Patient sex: F
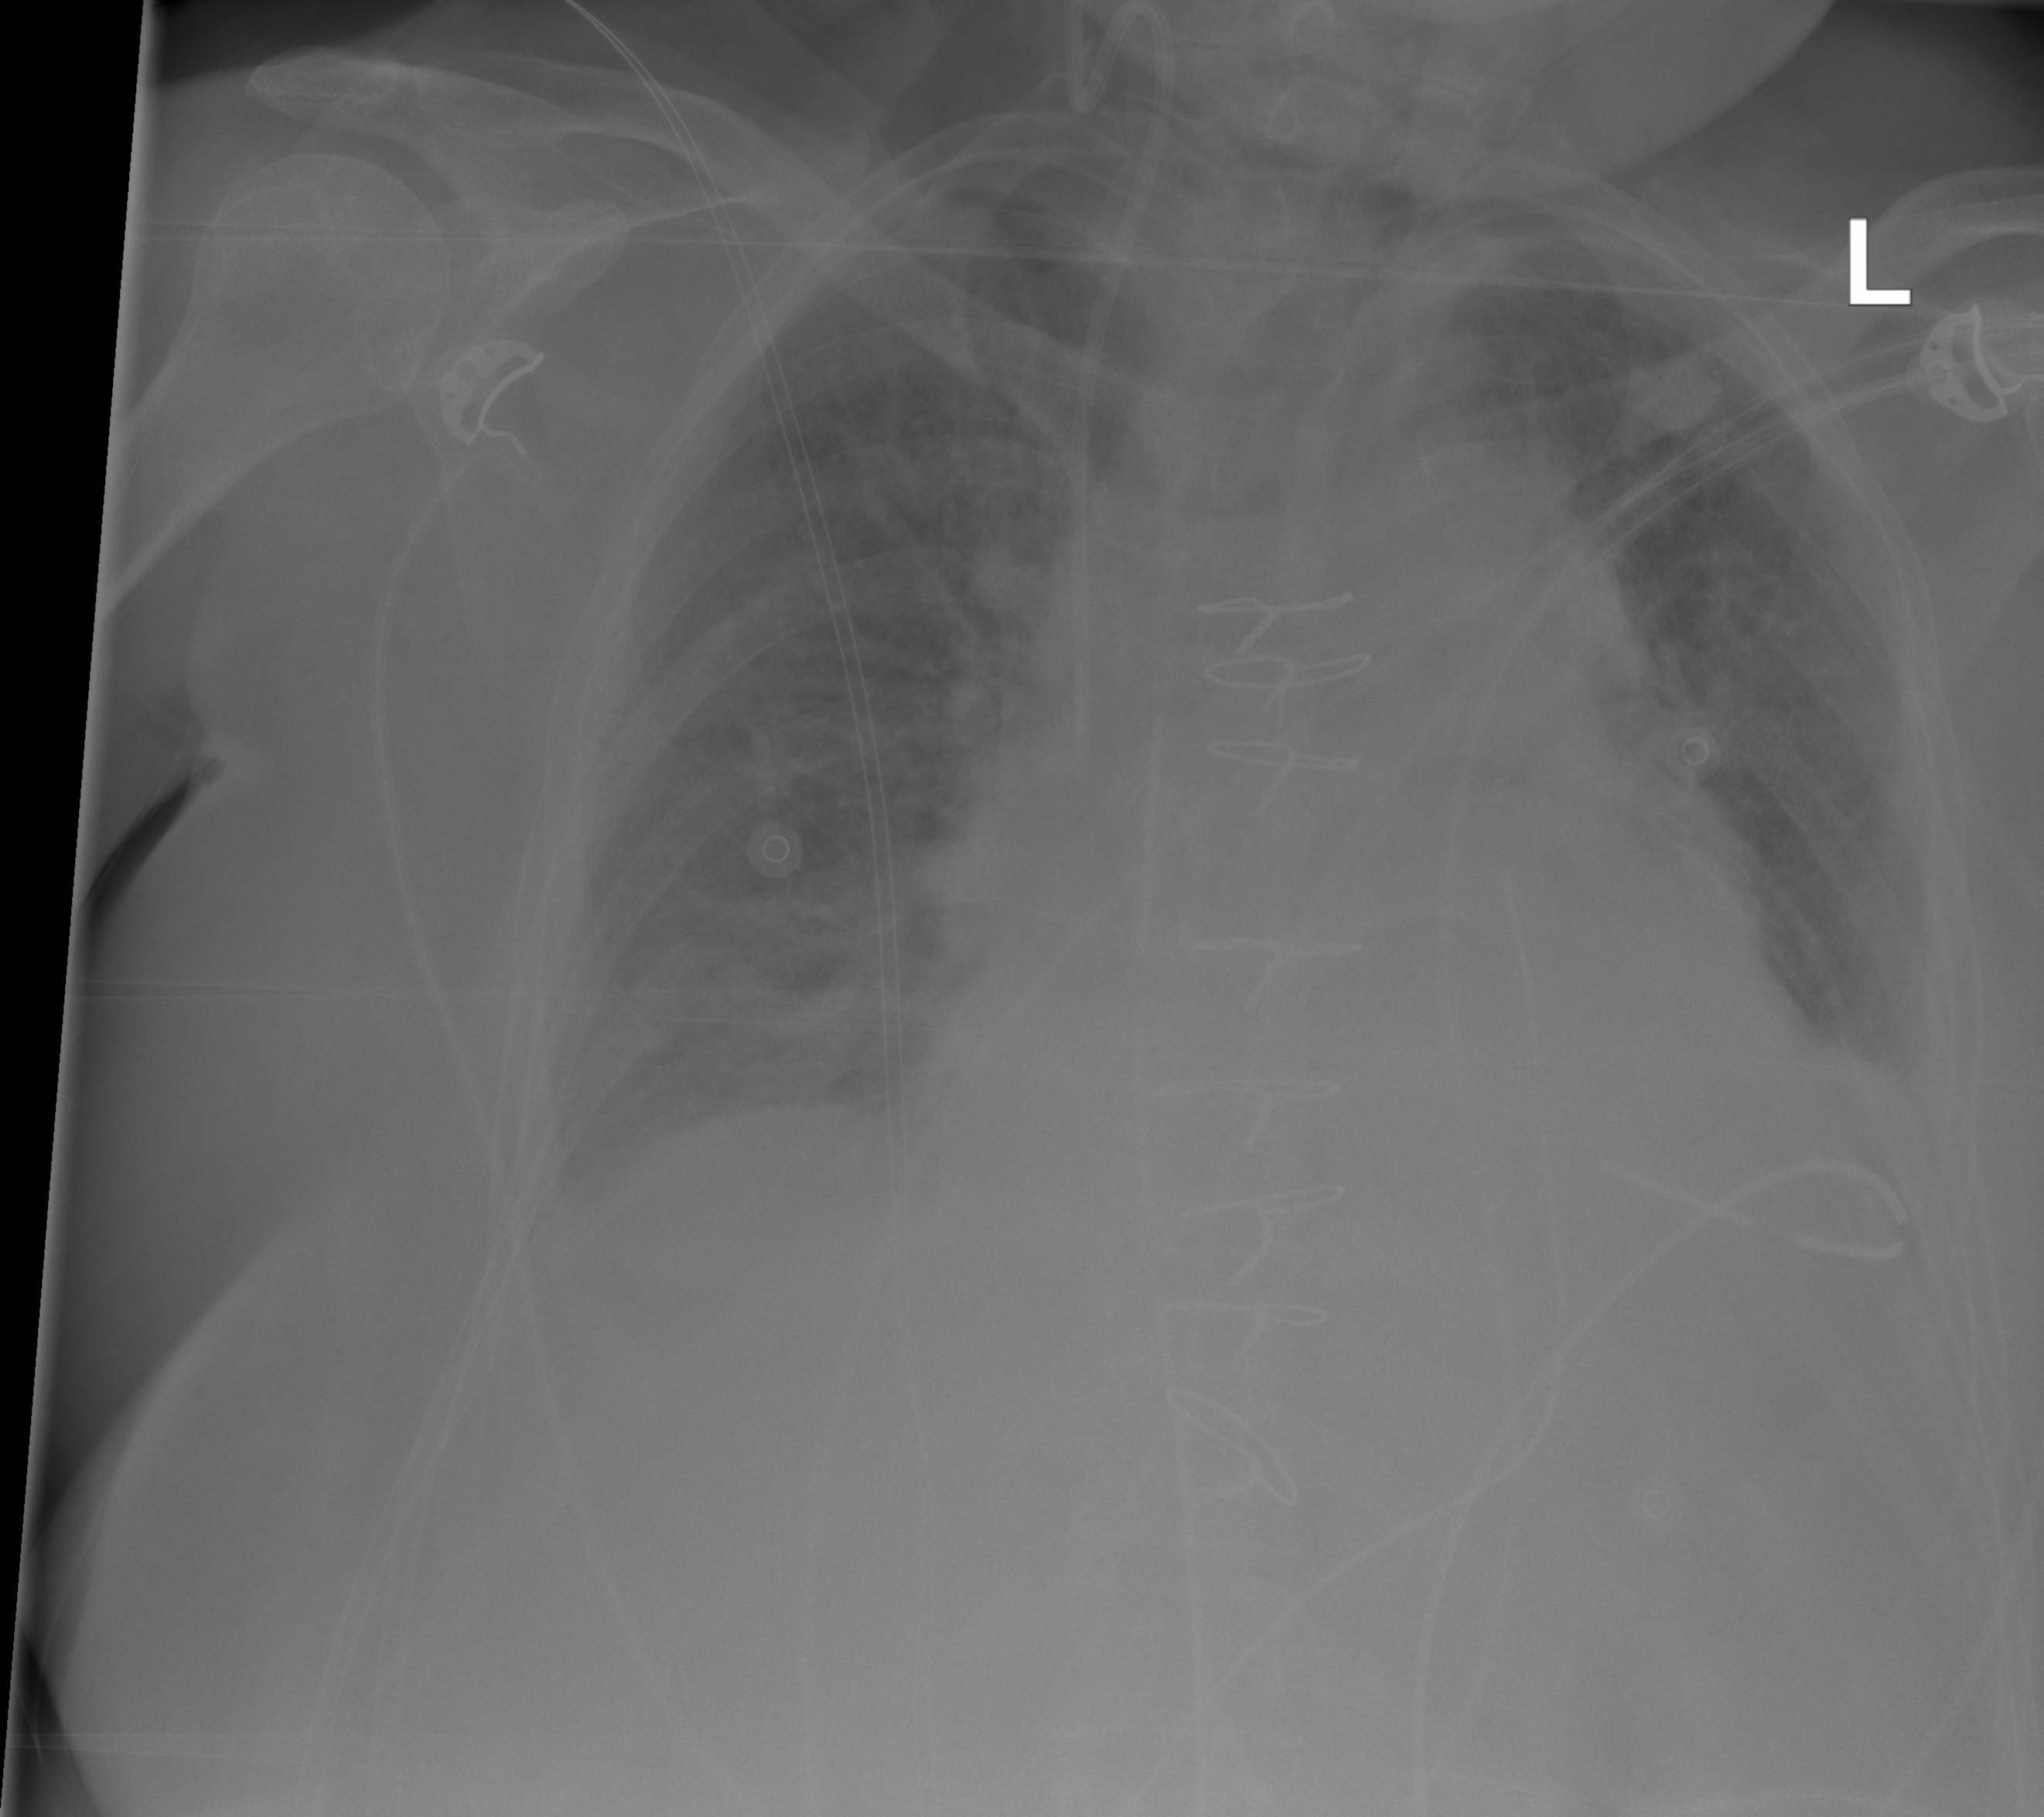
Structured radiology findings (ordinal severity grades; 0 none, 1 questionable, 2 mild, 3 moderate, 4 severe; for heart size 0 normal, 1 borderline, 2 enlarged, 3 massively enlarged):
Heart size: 1
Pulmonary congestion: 2
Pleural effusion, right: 2
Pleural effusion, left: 2
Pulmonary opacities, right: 0
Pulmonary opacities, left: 0
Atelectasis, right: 2
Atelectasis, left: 2